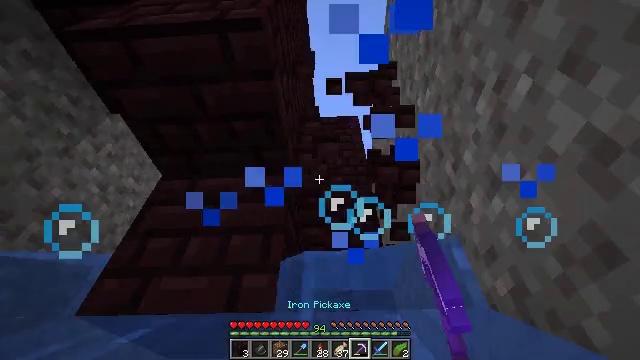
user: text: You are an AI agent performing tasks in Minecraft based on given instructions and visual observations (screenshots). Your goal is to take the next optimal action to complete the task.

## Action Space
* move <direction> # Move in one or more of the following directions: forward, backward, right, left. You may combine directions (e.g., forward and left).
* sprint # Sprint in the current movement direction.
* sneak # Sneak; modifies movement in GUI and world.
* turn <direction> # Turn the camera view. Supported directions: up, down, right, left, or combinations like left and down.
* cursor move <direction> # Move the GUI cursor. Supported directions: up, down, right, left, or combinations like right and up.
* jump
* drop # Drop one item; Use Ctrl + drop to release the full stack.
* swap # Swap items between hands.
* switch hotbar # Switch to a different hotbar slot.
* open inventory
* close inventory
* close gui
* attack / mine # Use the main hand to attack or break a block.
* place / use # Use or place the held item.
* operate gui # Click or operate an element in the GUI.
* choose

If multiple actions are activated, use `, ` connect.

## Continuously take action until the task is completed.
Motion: motion action
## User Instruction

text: Collect nether bricks for building.
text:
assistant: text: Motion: no_op